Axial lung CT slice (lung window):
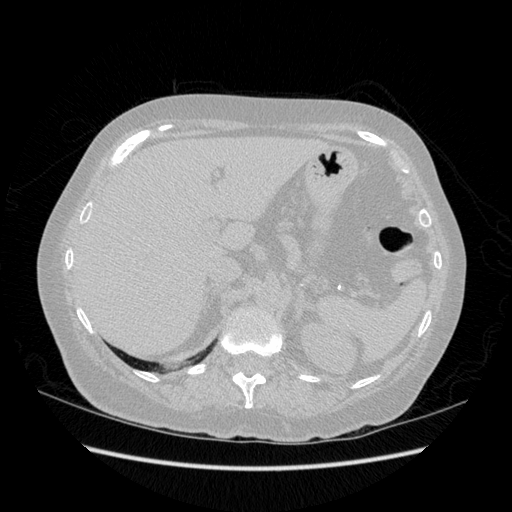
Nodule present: no